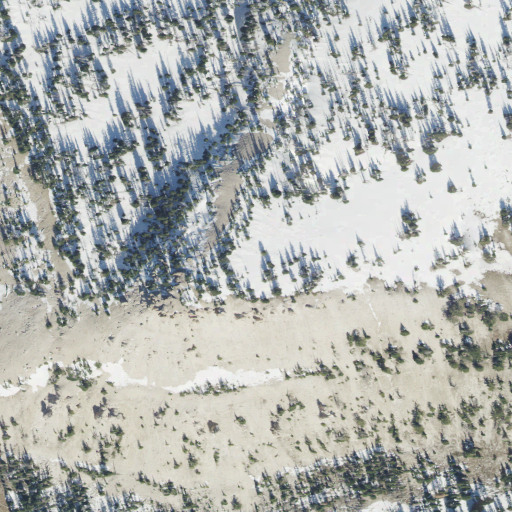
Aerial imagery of mountain in Utah named Block Mountain containing shrub, evergreen forest, grassland, and barren land